Question: Can I fill outside of html <polygon> or <path> like the below image?
'''
<div style="background:'image.png'>
<svg style="background:rgb(100,100,230)">
<polygon points="x,y x1,y1 ..."
style="fill:???;fill-rule:???"/>
</svg>
</div>
'''
I can definitely fill inside of '<polygon>' or '<path>'. But how can I fill outside of them? I know one work-around which uses outer polygon enclosing the outside of the star. Is there a simple way?

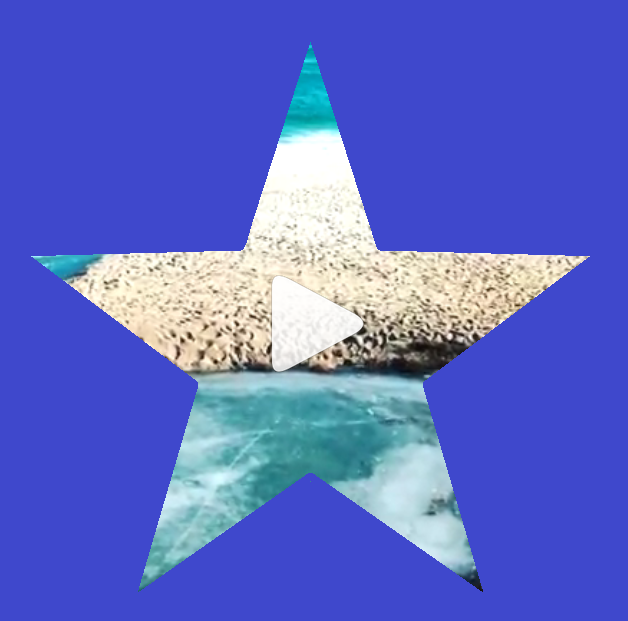
Answer: I haven't found a way to fill the outside of a polygon. But you can produce the same effect, though it's a bit messy, like this.
Start somewhere outside your canvas. Create a path that goes from there to a point on the near side of the perimeter of your polygon, follow round your polygon - let's say we do this clockwise - all the way back to where you joined it, carry on clockwise to a point outside your canvas, and then go round the outside of your canvas, anticlockwise, in a big rectangle, back to where you first started.